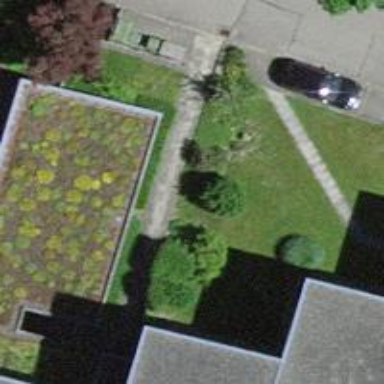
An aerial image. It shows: Garage.